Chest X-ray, AP view. Patient: 66 years old, sex M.
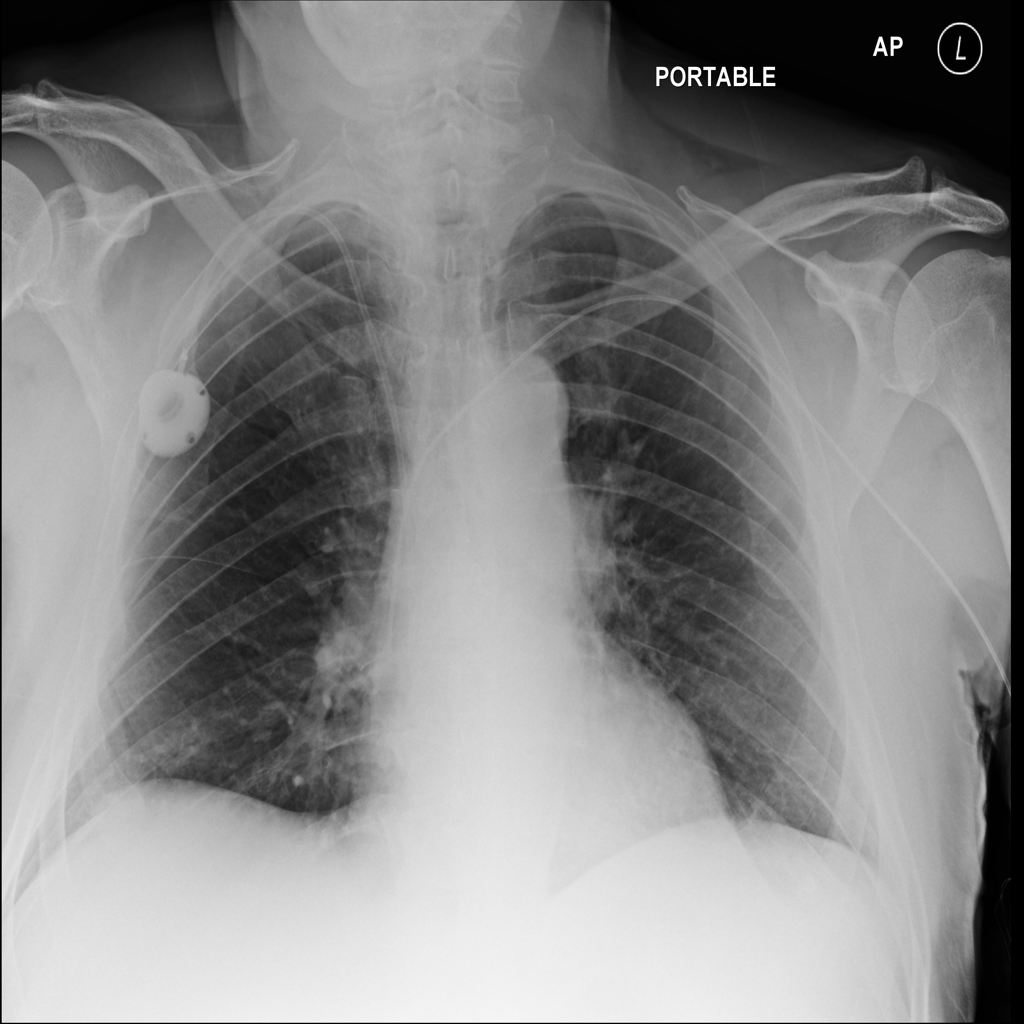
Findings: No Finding